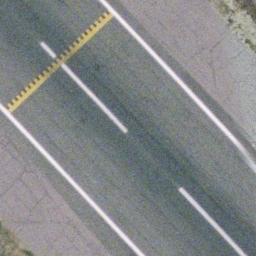
Label: runway